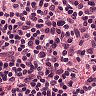
Metastatic tissue present: no